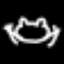
Label: frog